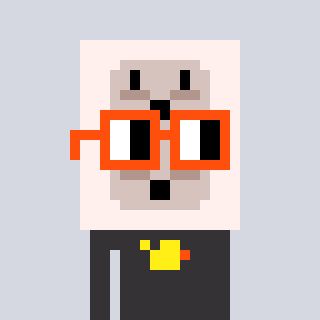
a pixel art character with square orange glasses, a outlet-shaped head and a grayscale-colored body on a cool background